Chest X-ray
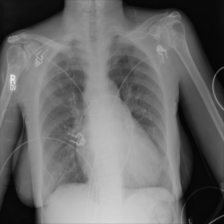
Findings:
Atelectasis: negative
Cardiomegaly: positive
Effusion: negative
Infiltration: negative
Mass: negative
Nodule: negative
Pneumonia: negative
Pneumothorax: positive
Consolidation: negative
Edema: negative
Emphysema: negative
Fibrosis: negative
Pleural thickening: negative
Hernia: negative